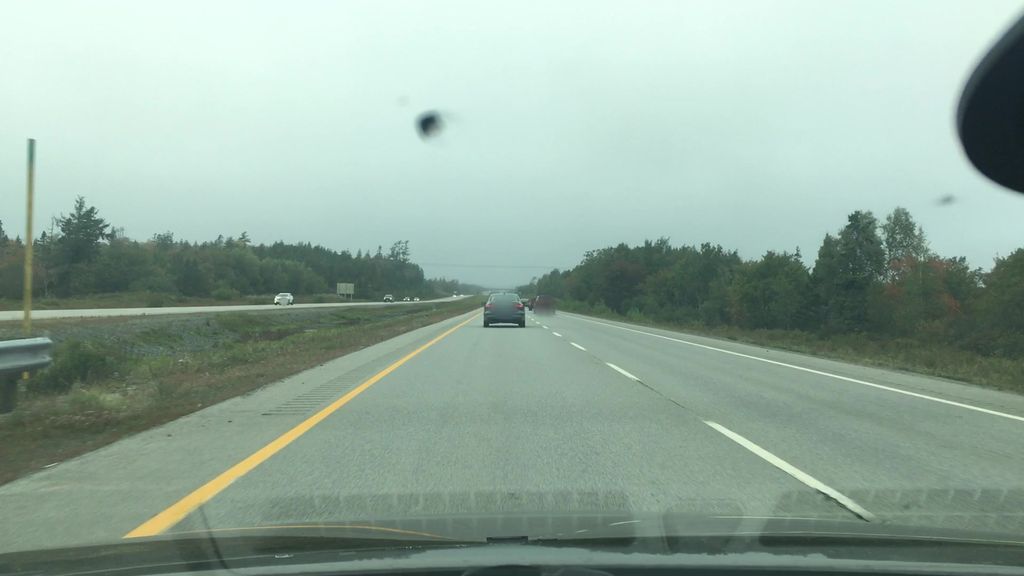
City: halifax